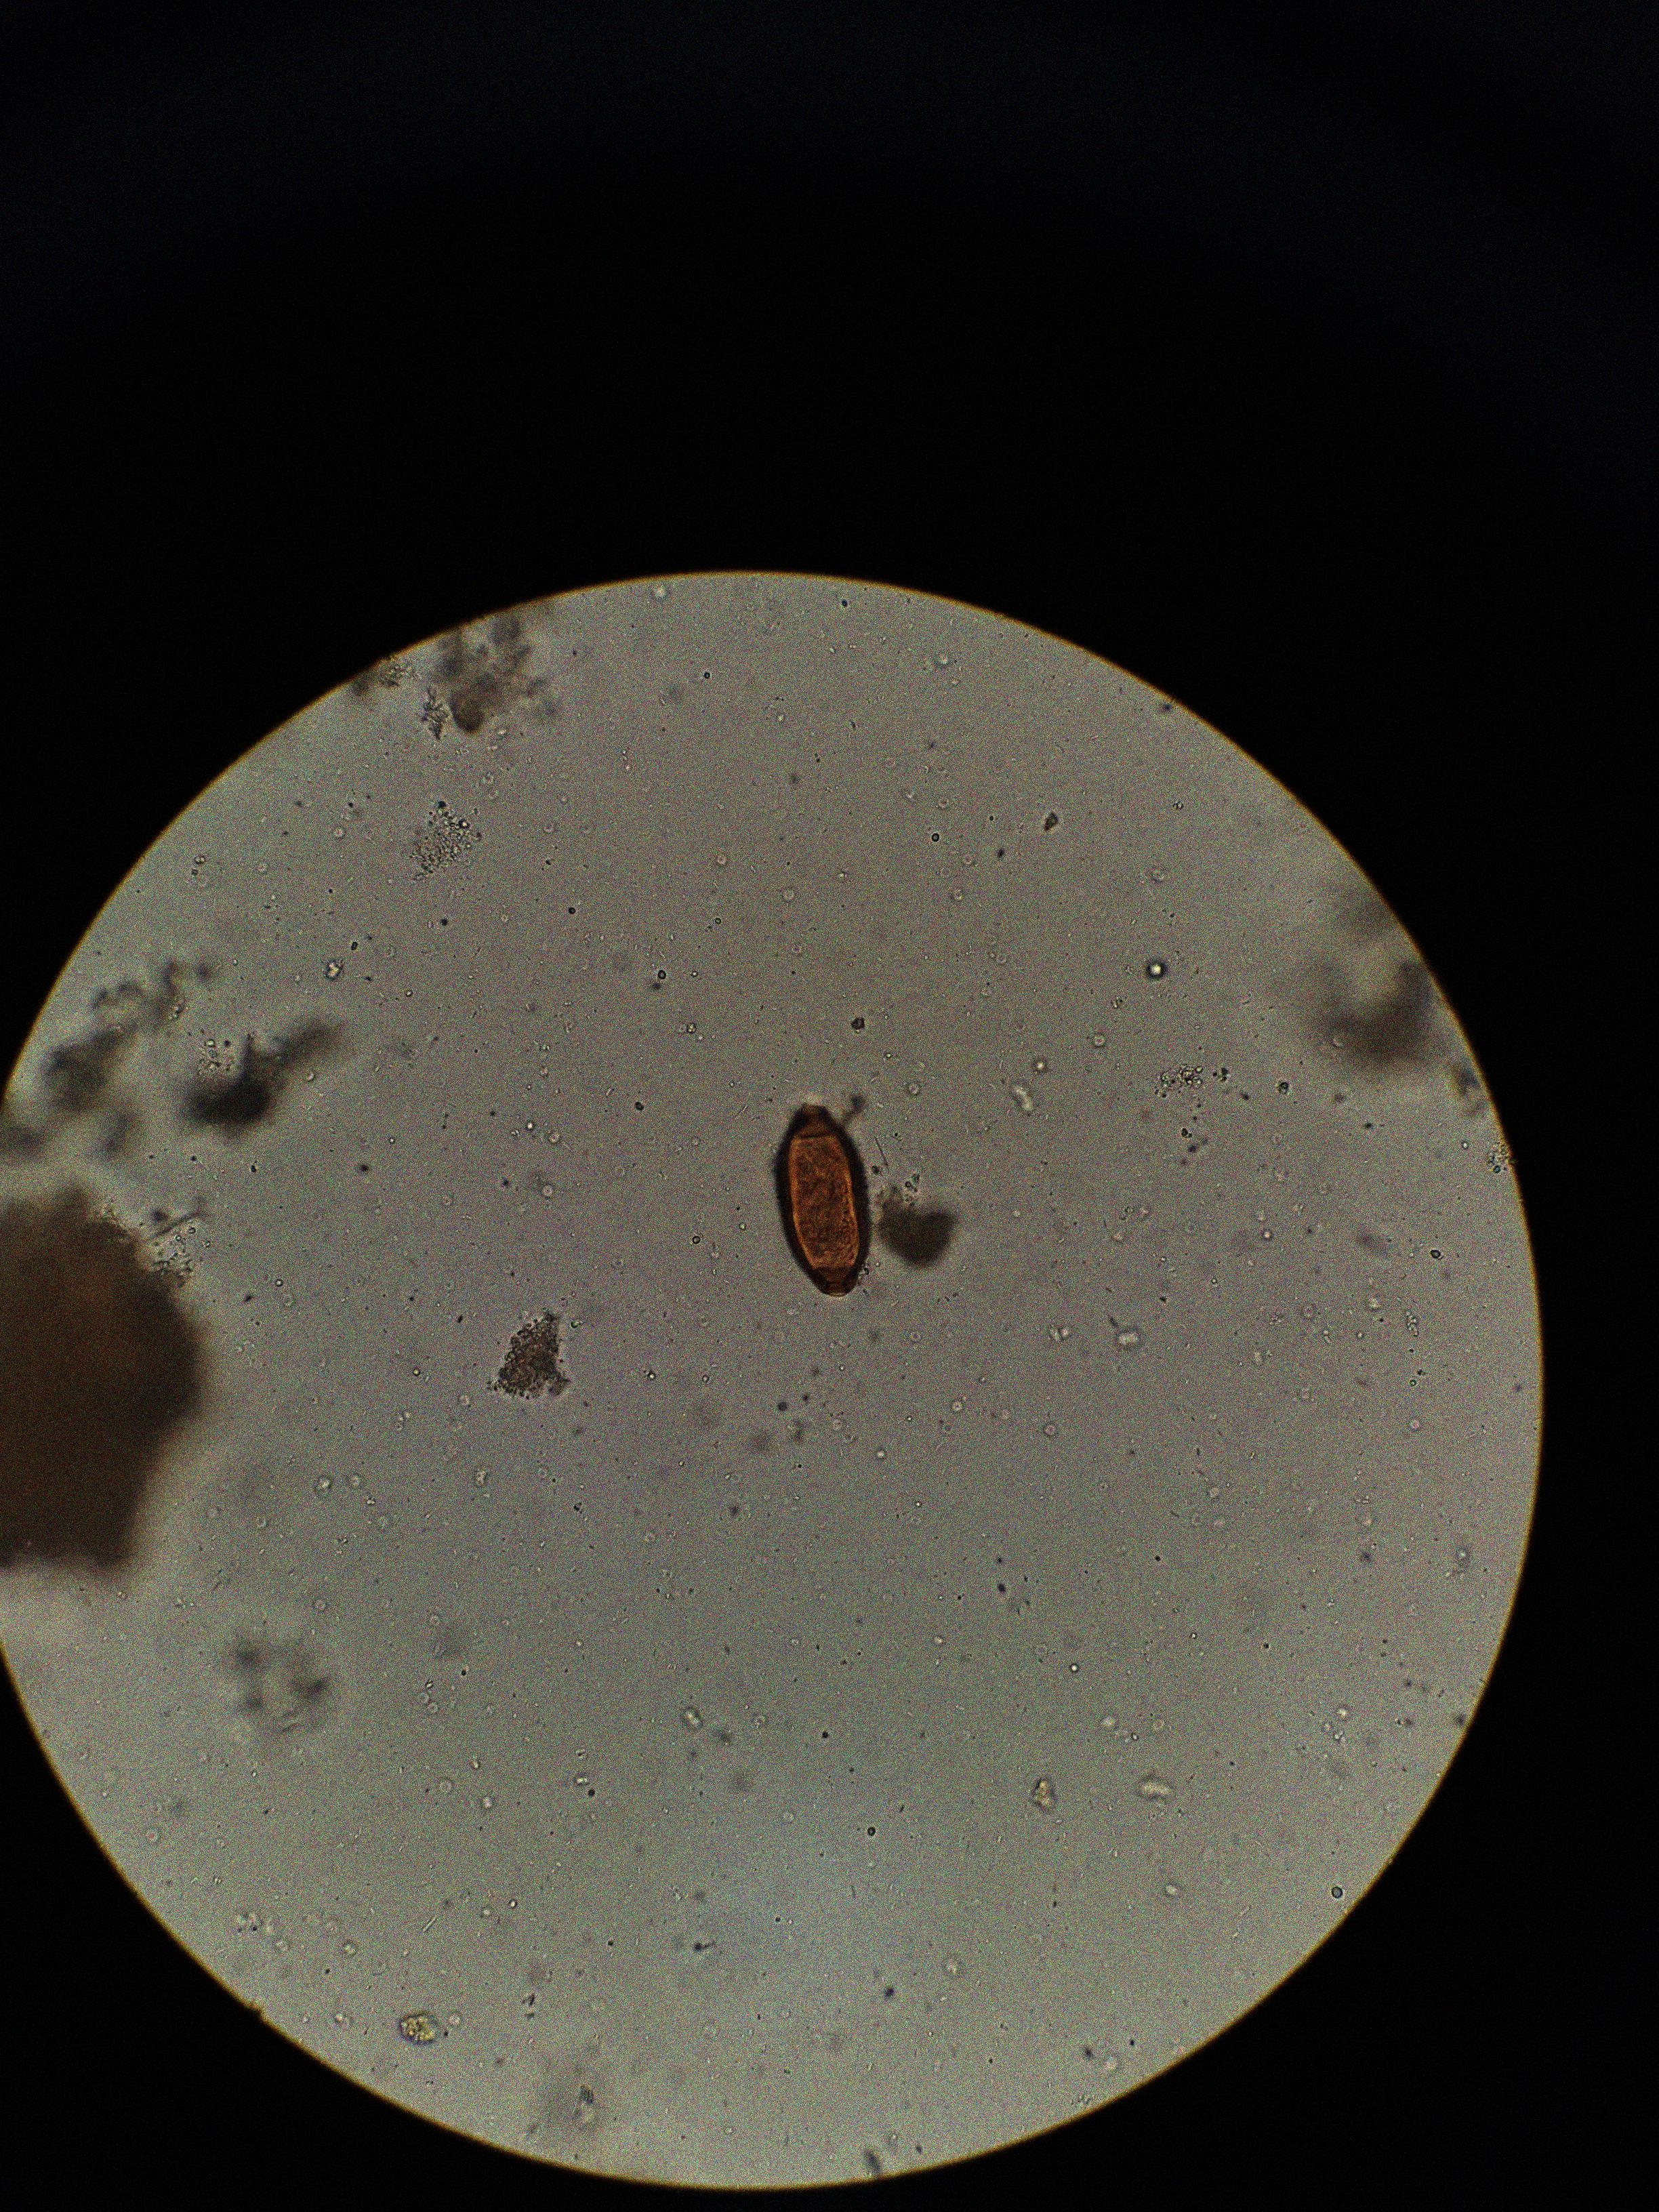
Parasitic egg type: Trichuris trichiura